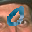
Label: 0